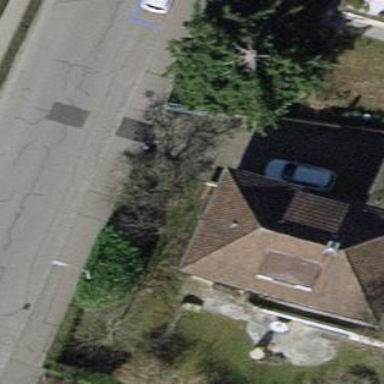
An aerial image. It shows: Detached building with hipped roof.